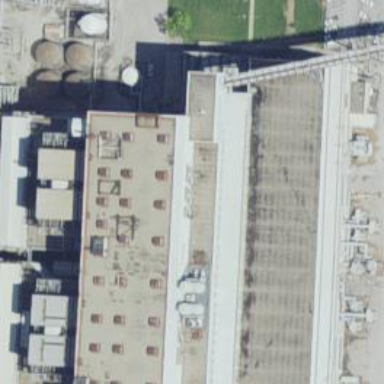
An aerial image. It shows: Steam turbine generator.